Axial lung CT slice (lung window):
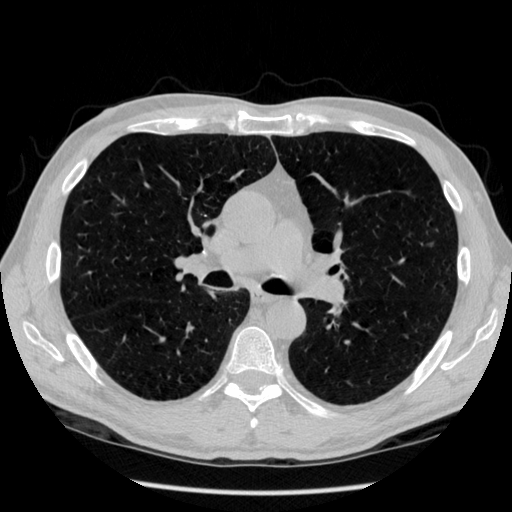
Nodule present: no